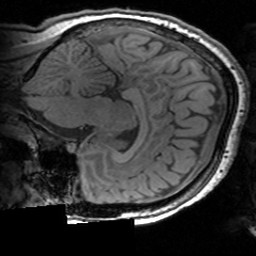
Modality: T1w
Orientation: sagittal
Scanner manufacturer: siemens
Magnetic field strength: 3 T
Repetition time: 1.63 s
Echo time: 0.00311 s